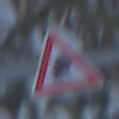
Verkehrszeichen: UnzureichendesLichtraumprofil
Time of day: MorningAfternoon
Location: Outdoor (Nature)
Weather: Clear
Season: Winter
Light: Natural